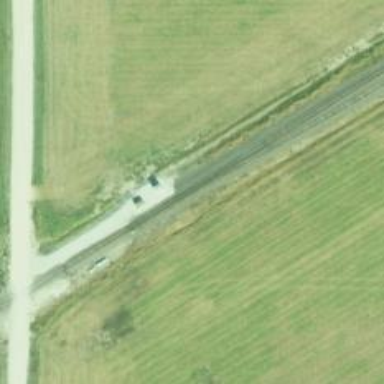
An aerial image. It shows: Railway spur junction.